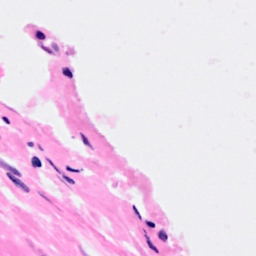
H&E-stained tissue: Breast